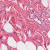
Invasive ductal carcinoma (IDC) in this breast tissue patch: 0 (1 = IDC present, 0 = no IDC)